Interaction volume radius: 10 \u00c5
Interaction volume height: 25 \u00c5
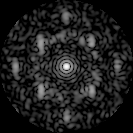
Disorder parameter: 0.5647